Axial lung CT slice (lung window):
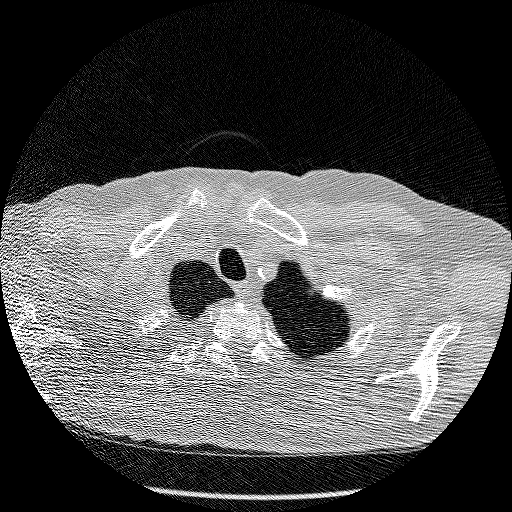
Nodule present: no